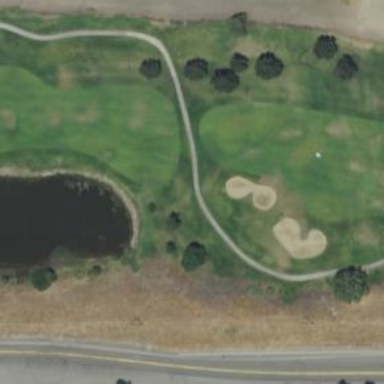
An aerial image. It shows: Golf fairway surrounded by grass.